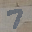
Label: 7